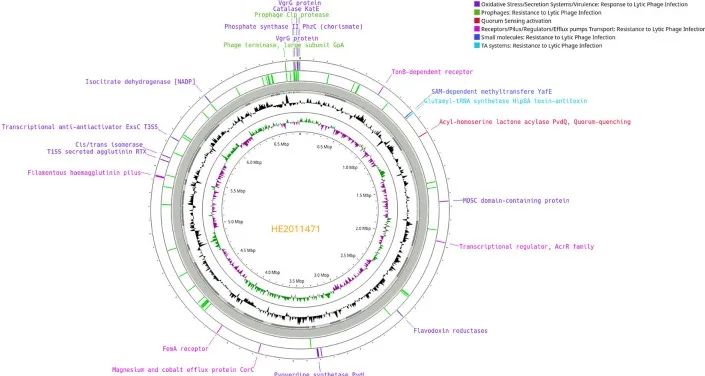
Circular chromosomic view of the bacterial genomes of two Pseudomonas aeruginosa isolates: P. aeruginosa isolate HE2105886 (after phage treatment) in comparison with P. aeruginosa isolate HE2011471 (prior to phage administration). The SNPs found in P. aeruginosa isolate HE2105886 respect to P. aeruginosa isolate HE2011471 are indicated.
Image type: chart (chart)